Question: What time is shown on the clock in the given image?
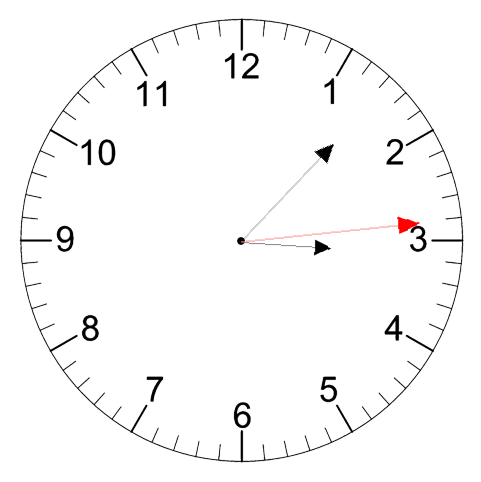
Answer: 03:07:14